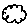
Label: cloud